Field crop: maize
Growth stage: 2
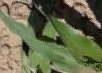
Species: maize